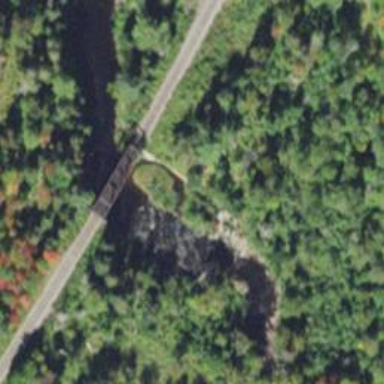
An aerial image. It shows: Bridge over railway line.